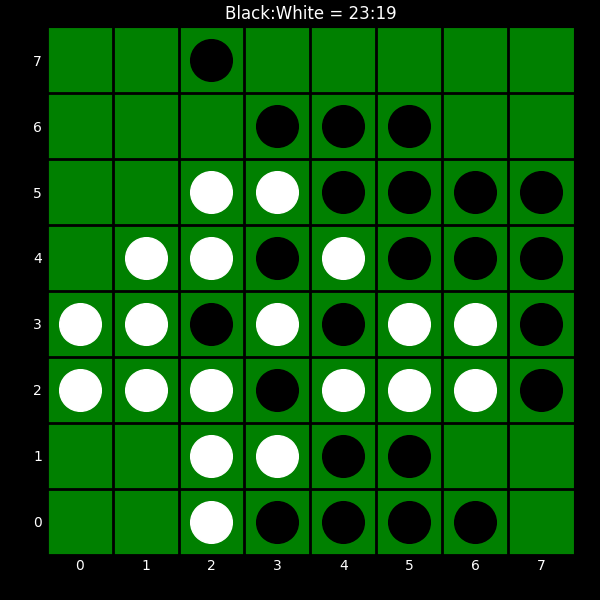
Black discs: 23
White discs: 19